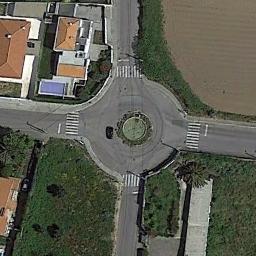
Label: roundabout